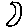
Label: moon